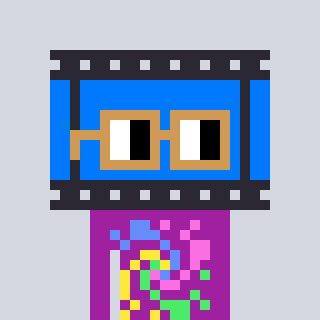
a pixel art character with square brown glasses, a film strip-shaped head and a magenta-colored body on a cool background